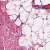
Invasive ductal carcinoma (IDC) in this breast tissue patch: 0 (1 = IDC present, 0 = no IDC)